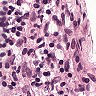
Metastatic tissue present: no